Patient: sex F, age 75
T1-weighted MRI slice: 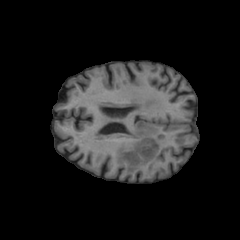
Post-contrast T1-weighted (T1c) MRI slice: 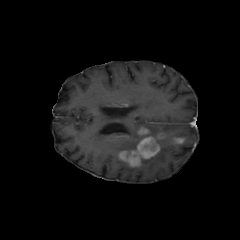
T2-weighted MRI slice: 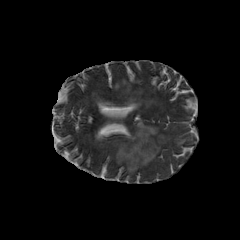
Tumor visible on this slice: yes
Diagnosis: Glioblastoma, IDH-wildtype
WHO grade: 4